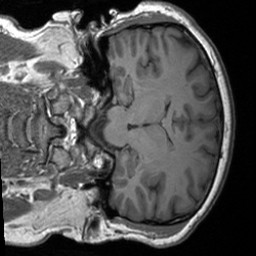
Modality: T1w
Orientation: coronal
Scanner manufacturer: siemens
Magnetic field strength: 3 T
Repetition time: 1.9 s
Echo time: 0.00226 s